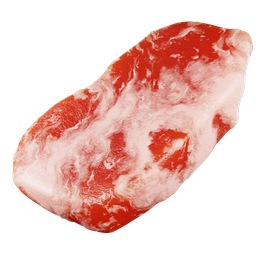
Label: nature